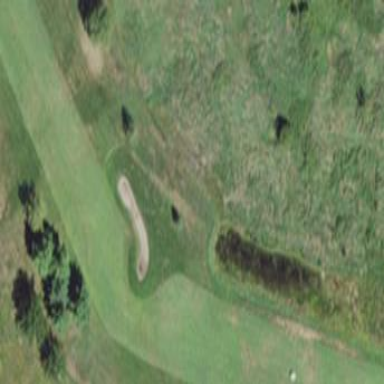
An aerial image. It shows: Golf fairway surrounded by grass.